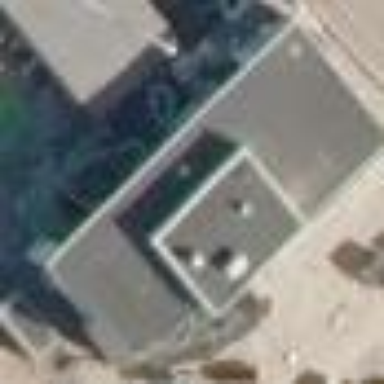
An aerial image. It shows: Flat roof kindergarten building.